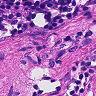
Metastatic tissue present: no